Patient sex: M
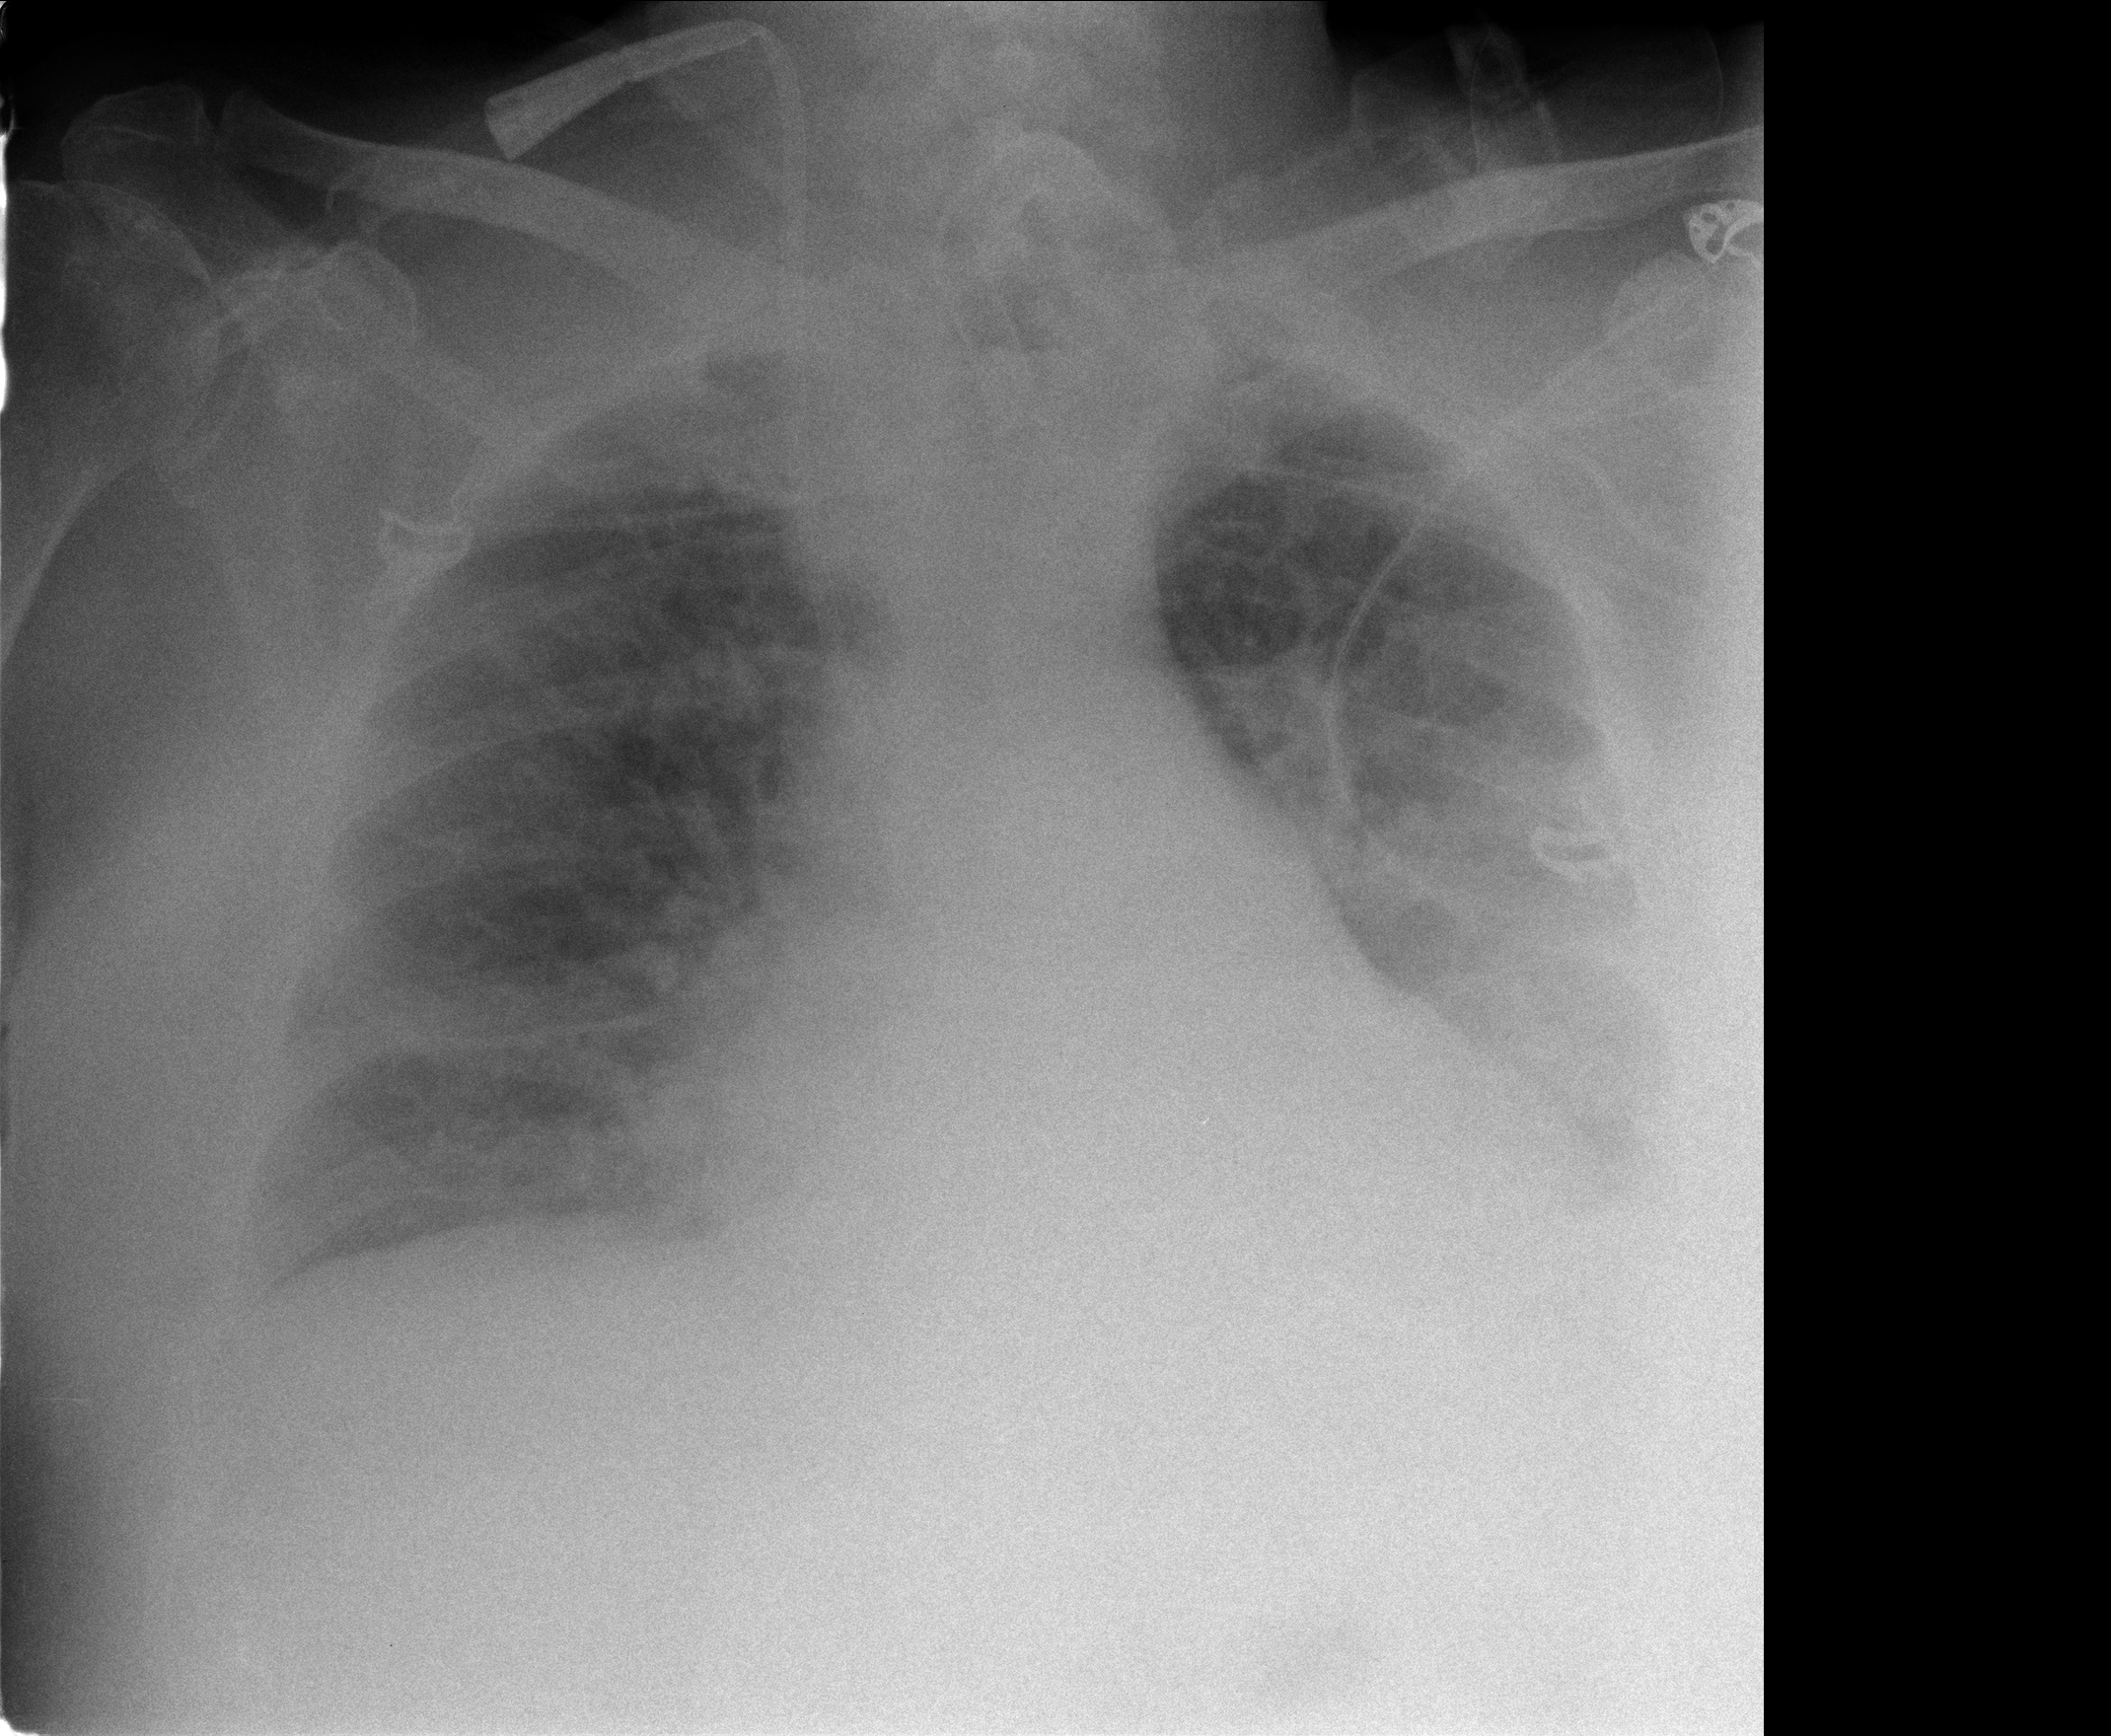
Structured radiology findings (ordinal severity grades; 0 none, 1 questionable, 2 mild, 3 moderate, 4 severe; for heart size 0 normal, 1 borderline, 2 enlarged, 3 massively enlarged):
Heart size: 2
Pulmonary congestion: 2
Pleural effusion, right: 0
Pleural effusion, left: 3
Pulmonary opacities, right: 2
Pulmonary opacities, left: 2
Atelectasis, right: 0
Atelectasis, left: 2